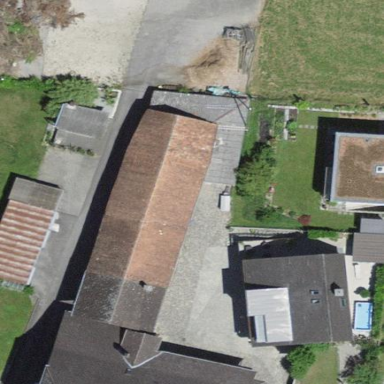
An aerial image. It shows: Rural barn.